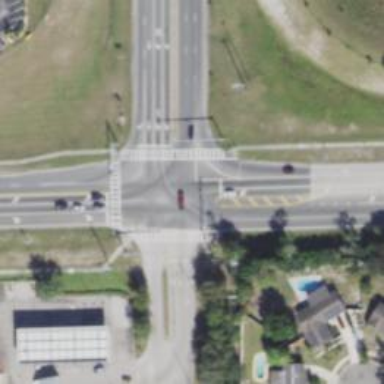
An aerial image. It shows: Marked road crossing.